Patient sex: M
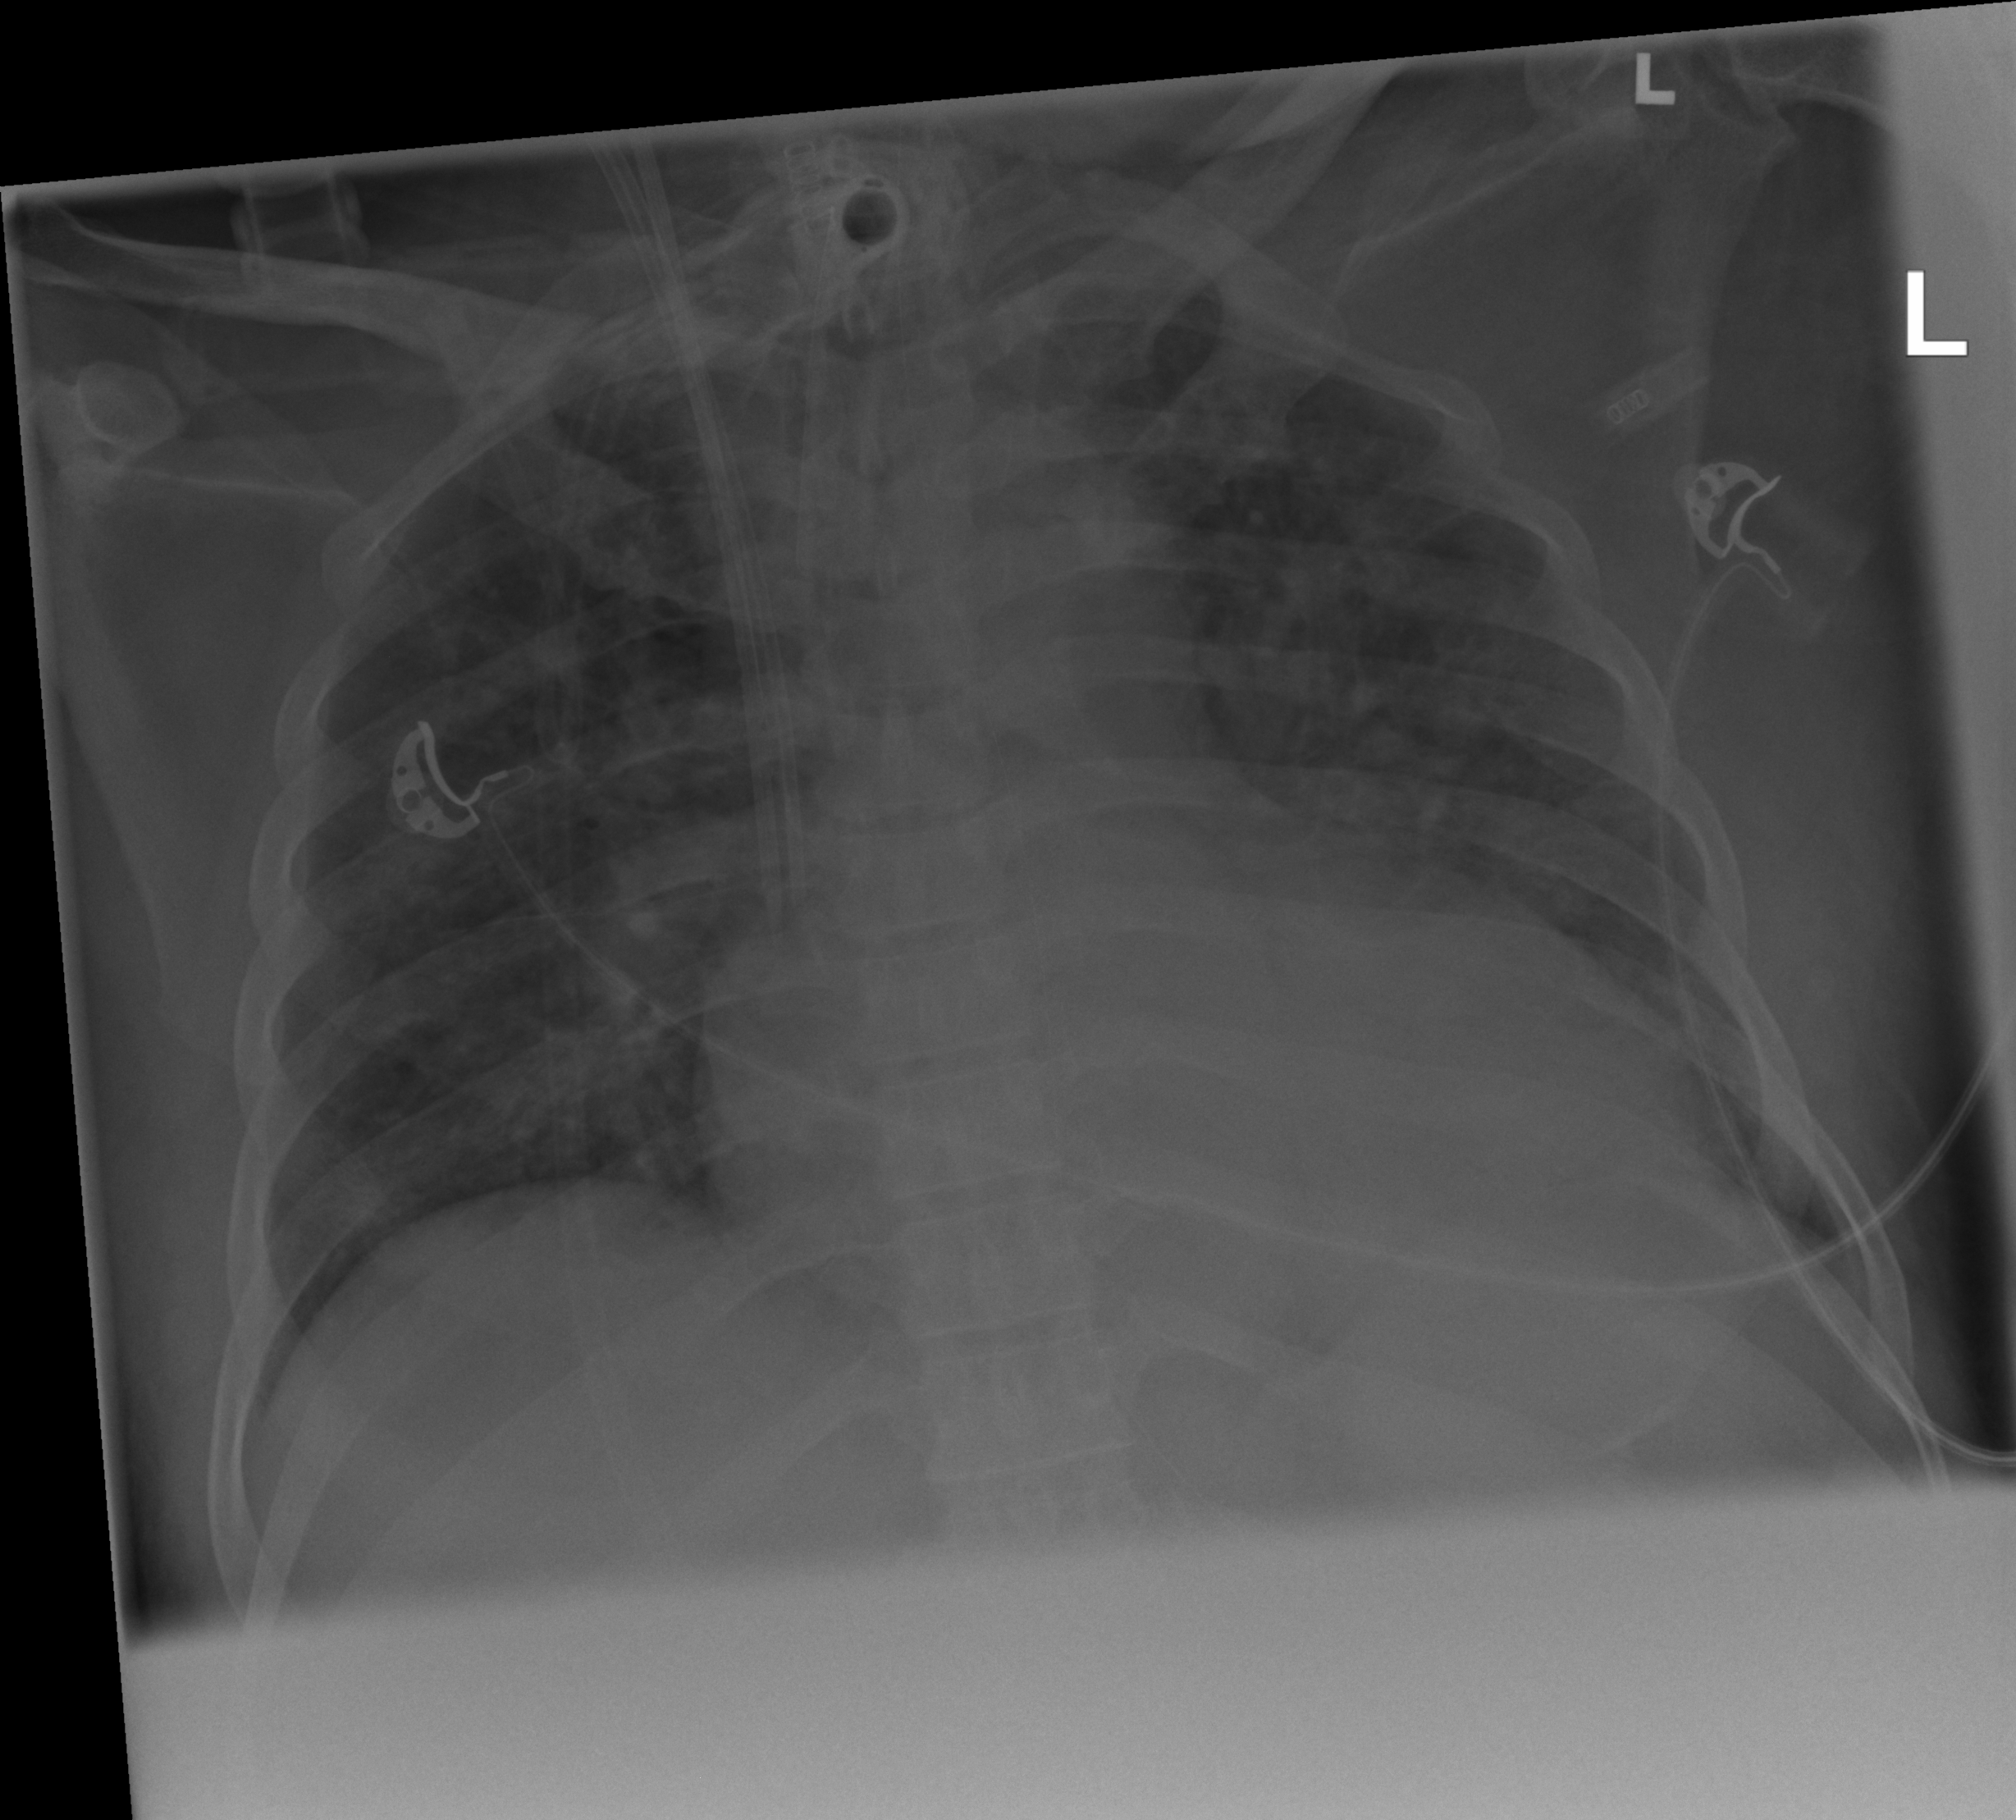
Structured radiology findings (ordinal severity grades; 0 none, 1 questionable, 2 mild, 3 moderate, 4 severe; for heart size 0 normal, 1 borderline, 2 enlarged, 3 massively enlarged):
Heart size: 2
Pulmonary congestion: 2
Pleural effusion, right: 1
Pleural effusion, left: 1
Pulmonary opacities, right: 2
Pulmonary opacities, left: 2
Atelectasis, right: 1
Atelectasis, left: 1